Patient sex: M
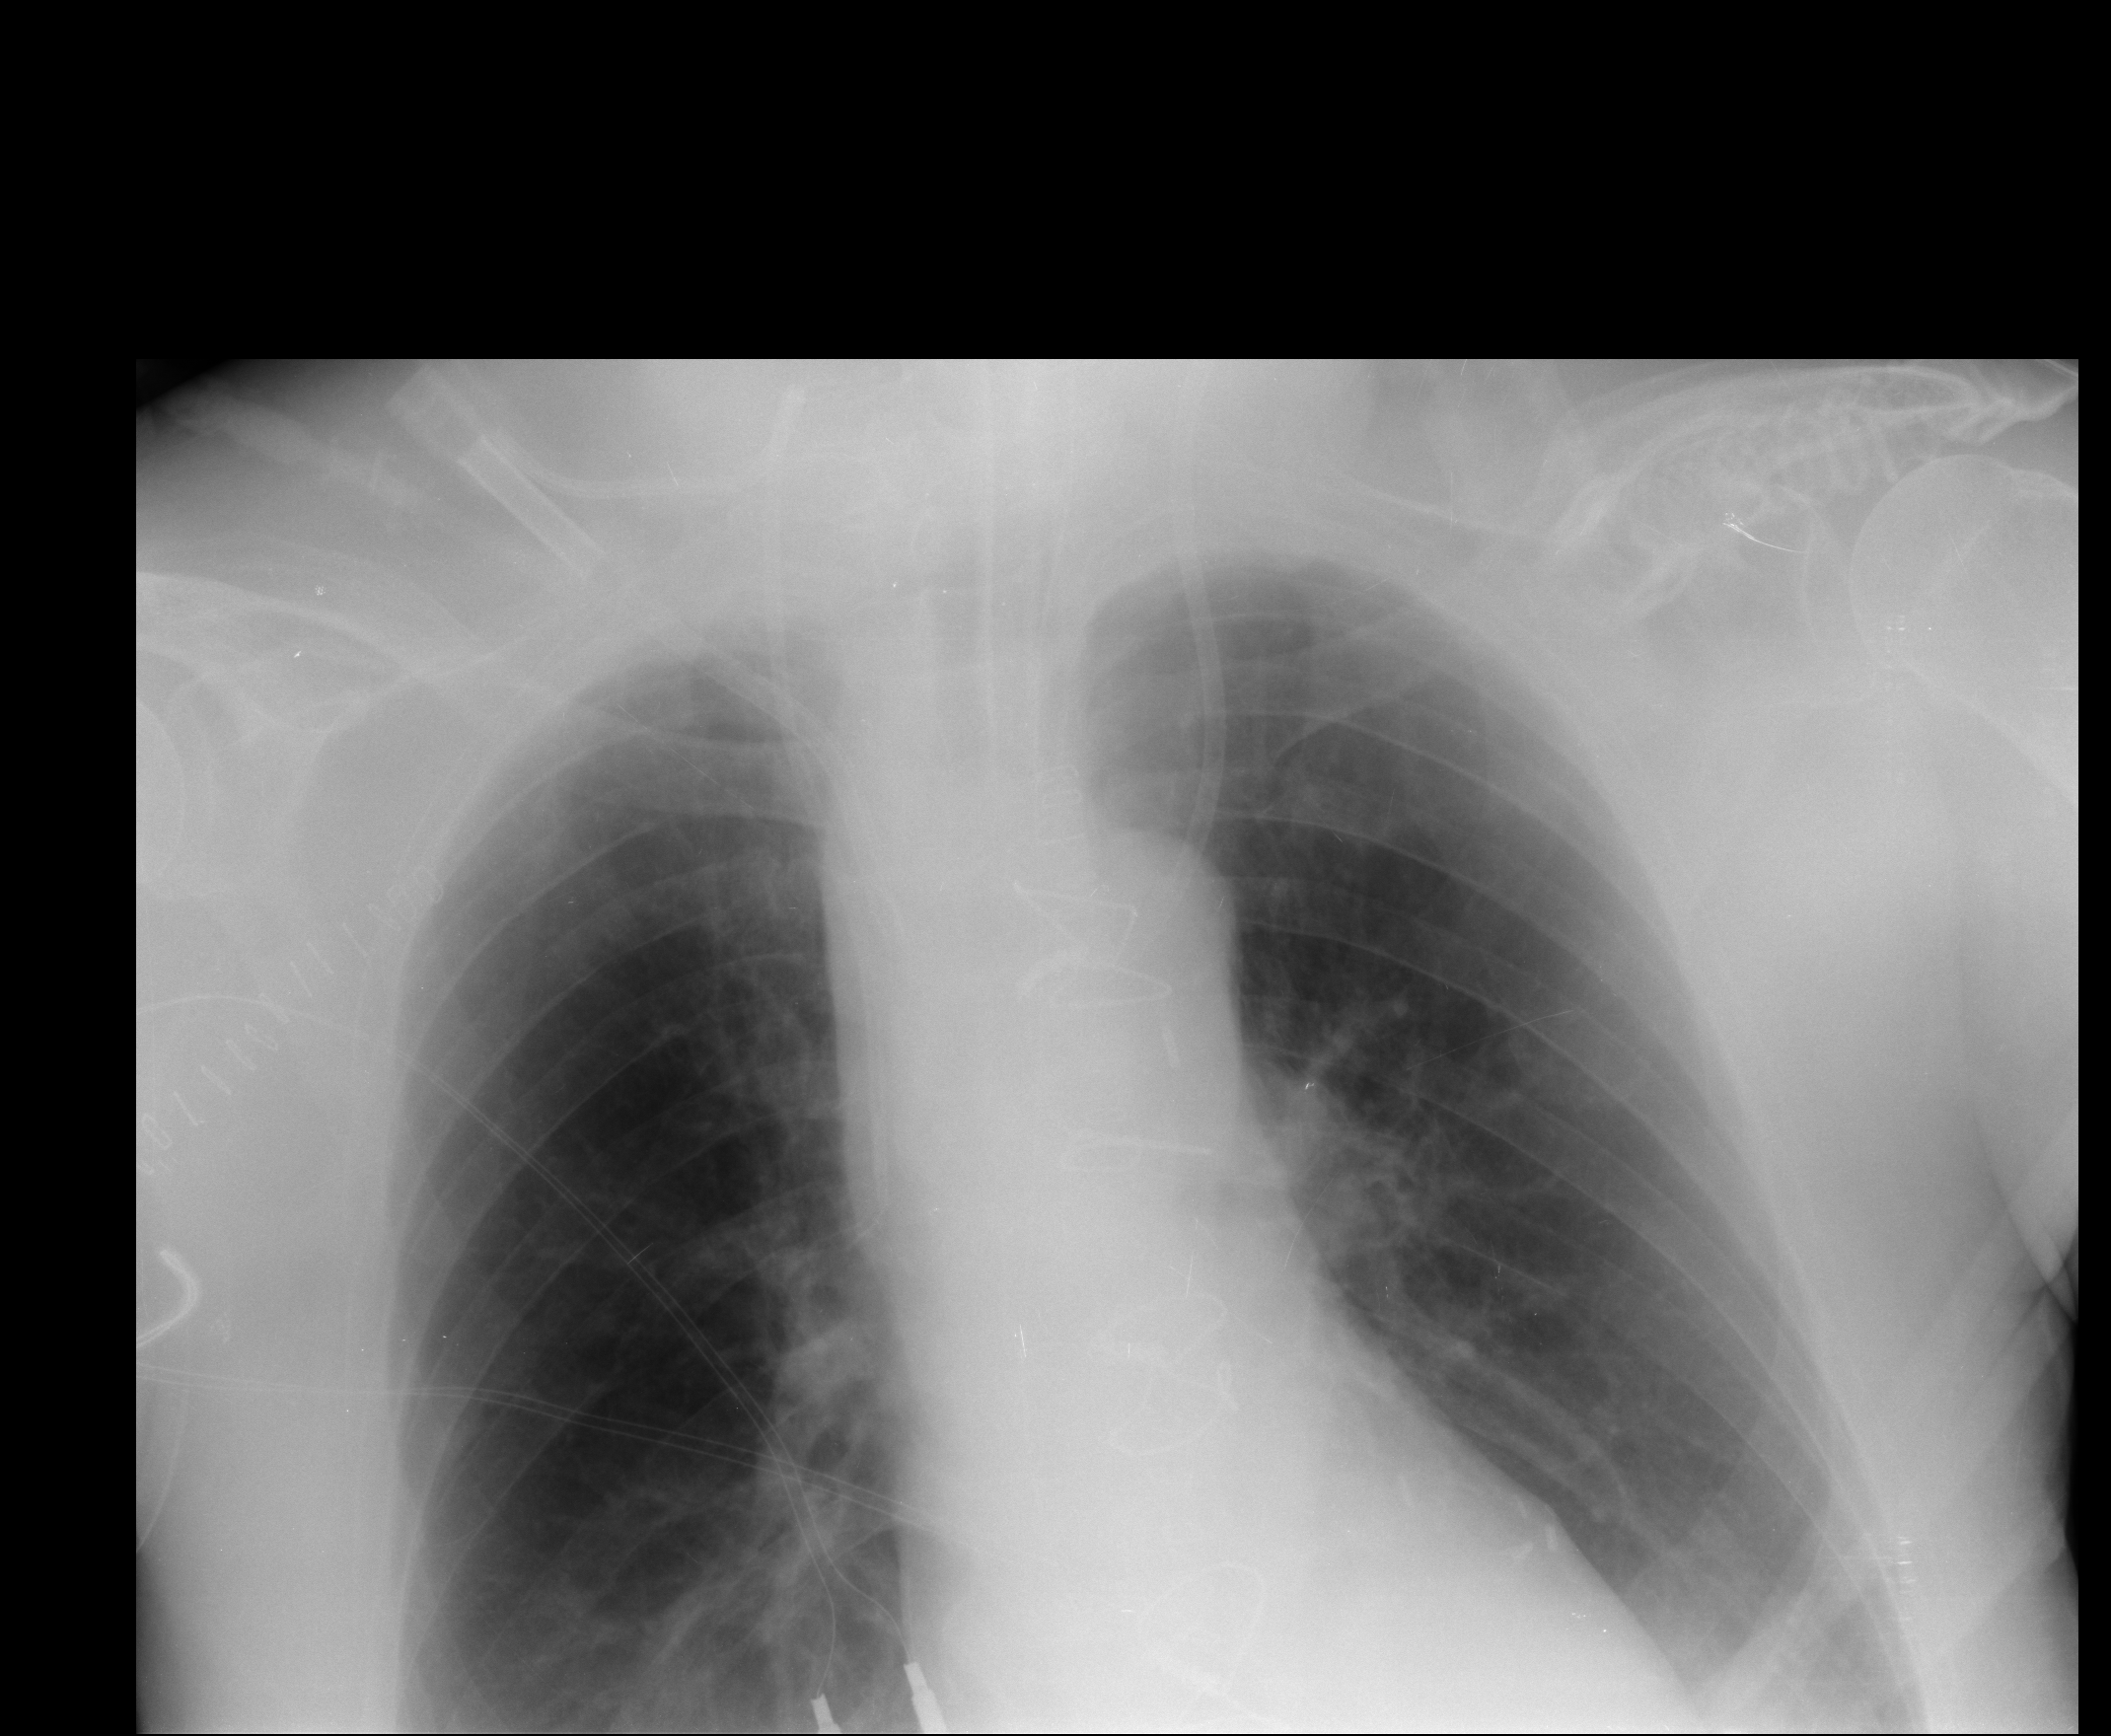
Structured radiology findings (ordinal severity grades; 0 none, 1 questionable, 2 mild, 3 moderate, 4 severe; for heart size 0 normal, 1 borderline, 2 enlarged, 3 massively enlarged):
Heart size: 0
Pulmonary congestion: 1
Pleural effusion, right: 0
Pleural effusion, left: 2
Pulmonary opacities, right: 0
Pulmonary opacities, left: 0
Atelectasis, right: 0
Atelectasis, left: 2